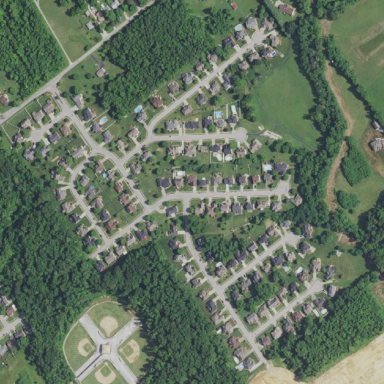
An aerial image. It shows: Residential area consisting of single-family homes.